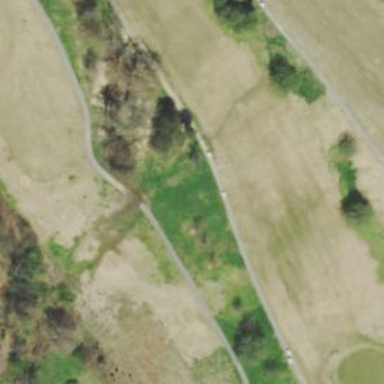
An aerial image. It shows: Pathway for golf carts.